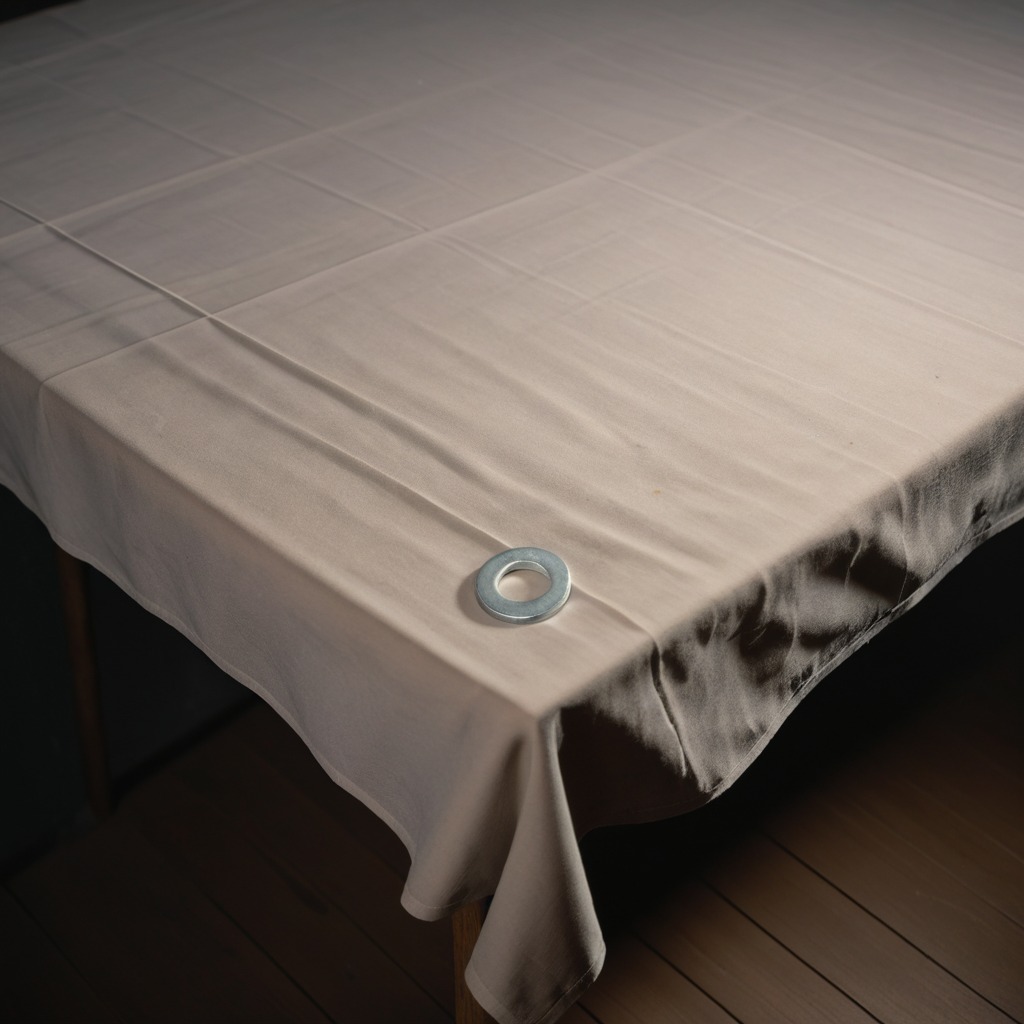
A flat metal washer lying on a wooden table.